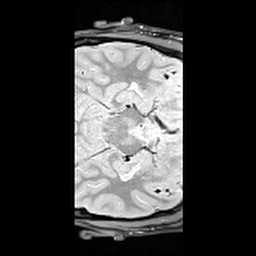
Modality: T1w
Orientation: axial
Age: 19
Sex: male
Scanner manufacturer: siemens
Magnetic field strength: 3 T
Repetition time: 6.5 s
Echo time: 0.016 s